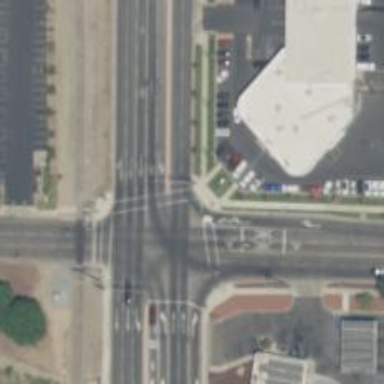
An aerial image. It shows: Crossing with line markings on the road.